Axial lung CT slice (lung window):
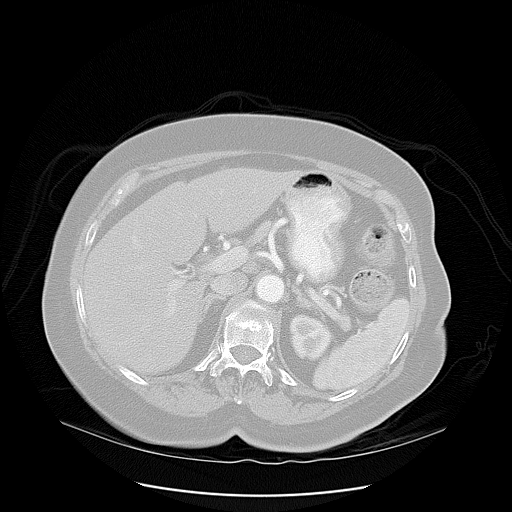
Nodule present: no